Field crop: maize
Growth stage: 2
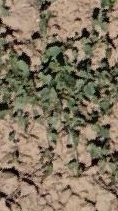
Species: convolvulus